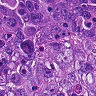
Metastatic tissue present: yes